Aerial crown-view tile of a tropical tree (Barro Colorado Island, Panama), acquired 20250715:
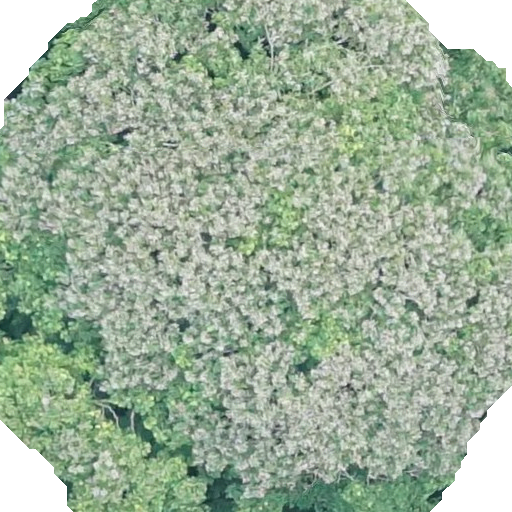
Species: Dipteryx oleifera
GBIF accepted scientific name: Dipteryx oleifera
Crown area: 443.214 m²